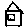
Label: house